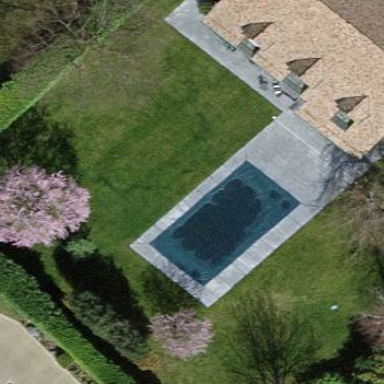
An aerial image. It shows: Swimming pool located in leisure land.